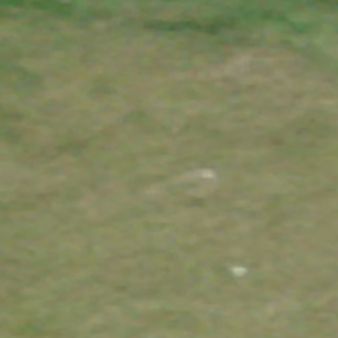
Label: other